Question: I have read around, and it seems as though delegates would be really useful in my app. Unfortunately, every tutorial about protocols I have tried has failed - the delegate is not receiving the message! It would be great if someone could tell me what I'm doing wrong.
I created a really simple test app with two ViewControllers, a FirstViewController and a SecondViewController. I have set them up in container views to see the effect properly.
My Main.storyboard looks like this:

The purpose of the test app is to change the background colour of the SecondViewController when one of the buttons is pressed in the FirstViewController.
Here is FirstViewController.h:
'''
#import <UIKit/UIKit.h>
@protocol FirstViewControllerDelegate
-(void)colourDidChange:(UIColor *)theColour;
@end
@interface FirstViewController : UIViewController{
UIButton *redButton;
UIButton *blueButton;
}
@property (nonatomic, retain) id <FirstViewControllerDelegate> delegate;
@property (nonatomic, retain) IBOutlet UIButton *redButton;
@property (nonatomic, retain) IBOutlet UIButton *blueButton;
-(IBAction)redPressed;
-(IBAction)bluePressed;
'''
My FirstViewController.m:
'''
#import "FirstViewController.h"
@interface FirstViewController ()
@end
@implementation FirstViewController
@synthesize redButton, blueButton;
@synthesize delegate;
-(IBAction)redPressed{
[self.delegate colourDidChange:[UIColor redColor]];
}
-(IBAction)bluePressed{
[self.delegate colourDidChange:[UIColor blueColor]];
}
-(void)viewDidLoad
{
[super viewDidLoad];
}
'''
I think I have implemented the protocol and the calling of the delegate correctly.
Here is my SecondViewController.h:
'''
#import <UIKit/UIKit.h>
#import "FirstViewController.h"
@interface SecondViewController : UIViewController <FirstViewControllerDelegate>
-(void)colourDidChange:(UIColor *)theColour;
'''
And my SecondViewController.m:
'''
-(void)colourDidChange:(UIColor *)theColour{
self.view.backgroundColor = theColour;
}
-(void)viewDidLoad
{
[super viewDidLoad];
FirstViewController *firstView = [[FirstViewController alloc]init];
firstView.delegate = self;
}
'''
I have breakpointed the project and realised that 'colourDidChange:' in the SecondViewController is never executed.
It would be much appreciated if someone could point out what I have done wrong, whether declaring (or conforming to) the delegate poorly or not setting the delegate the right way.
Many thanks.
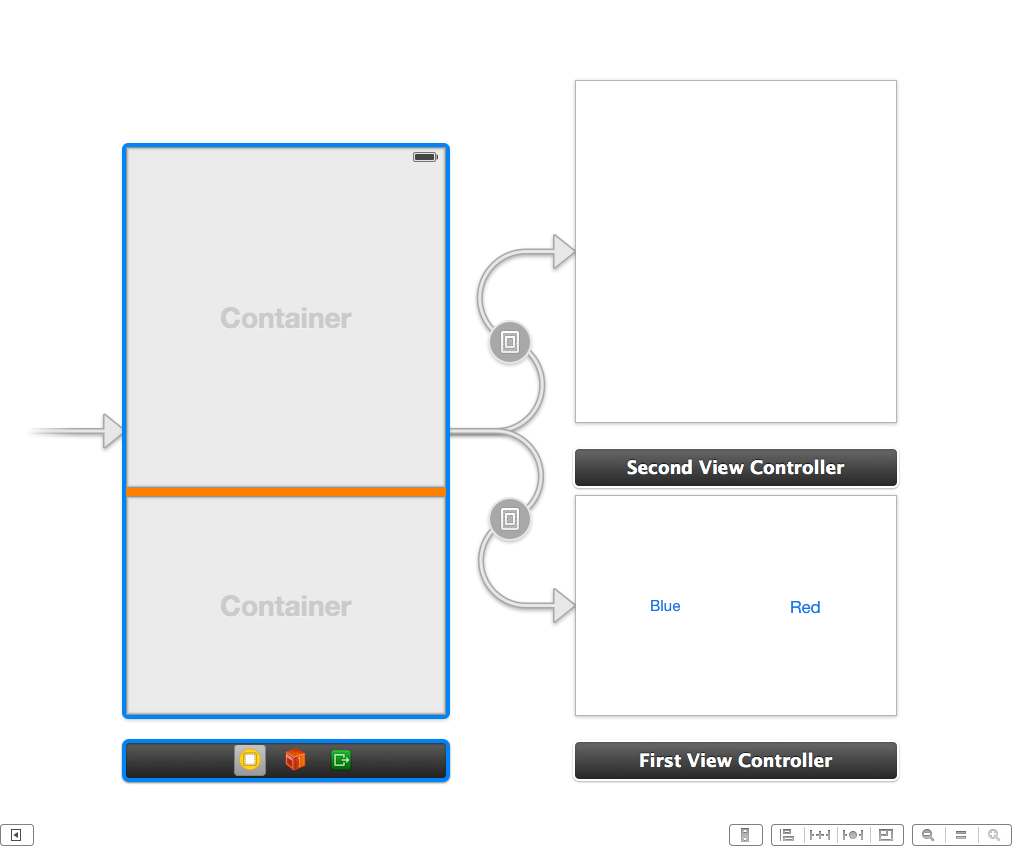
Answer: You are honestly very close. Container views will call the prepareForSegue: method, so you should be initializing the second view controller's delegate in this method:
'''
- (void)prepareForSegue:(UIStoryboardSegue *)segue sender:(id)sender {
if ([segue.identifier isEqualToString:@"TypeContainerViewSegueNameHere"]) {
SecondViewController *viewController = (SecondViewController *)segue.destinationViewController;
viewController.delegate = self;
}
}
'''
This way you know that you are getting the instance of SecondViewController that will be in use. Also, you do not need to redeclare the delegate method in your SecondViewController.h file:
'''
-(void)colourDidChange:(UIColor *)theColour;
'''
Finally, in storyboard set the title of the container view segue to SecondViewController to whatever title you like and then copy paste that title to where 'TypeContainerViewSegueNameHere' is written above.
A typical situation would be similar to this:
'''
@protocol ViewControllerDelegate;
@interface ViewController : UIViewController
@property (nonatomic, strong) id<ViewControllerDelegate>delegate;
@end
@protocol ViewControllerDelegate <NSObject>
- (void) delegateMethod;
@end
...
@implementation ViewController
- (void) buttonAction:(id)sender {
[self.delegate delegateMethod];
}
- (void)prepareForSegue:(UIStoryboardSegue *)segue sender:(id)sender {
if ([segue.identifier isEqualToString:@"TypeContainerViewSegueNameHere"]) {
SecondViewController *viewController = (SecondViewController *)segue.destinationViewController;
viewController.delegate = self;
}
}
@end
...
@interface SecondViewController : UIViewController <ViewControllerDelegate>
@end
...
@implementation SecondViewController
- (void)delegateMethod {
}
@end
'''
That said, you could make your main view controller the delegate of your FirstViewController, which has the two view containers as seen in your screenschot. And then call a delegate method from the main view controller to the second view controller. Although I am curious as to why you have these two view controllers as child view controllers rather than placing a view and two buttons in one view controller.
Here is an example (written quickly and not tested). Think of it as a triangle of delegates:
'''
@protocol FirstViewControllerDelegate;
@interface FirstViewController : UIViewController
@property (nonatomic, strong) id<FirstViewControllerDelegate>delegate;
@end
@protocol FirstViewControllerDelegate <NSObject>
- (void) firstViewControllerDelegateMethod;
@end
...
@implementation FirstViewController
- (void) buttonAction:(id)sender {
[self.delegate firstViewControllerDelegateMethod];
}
@end
...
@protocol MainViewControllerDelegate;
@interface MainViewController : UIViewController <FirstViewControllerDelegate>
@end
@protocol MainViewControllerDelegate <NSObject>
- (void) mainViewControllerDelegateMethod;
@end
...
@implementation MainViewController
- (void)prepareForSegue:(UIStoryboardSegue *)segue sender:(id)sender {
if ([segue.identifier isEqualToString:@"TypeContainerViewSegueNameHere"]) {
SecondViewController *viewController = (SecondViewController *)segue.destinationViewController;
viewController.delegate = self.delegate;
}
if ([segue.identifier isEqualToString:@"TypeContainerViewSegueNameHere"]) {
FirstViewController *viewController = (FirstViewController *)segue.destinationViewController;
viewController.delegate = self;
}
}
- (void)firstViewControllerDelegateMethod {
[self.delegate mainViewControllerDelegateMethod];
}
@end
...
@interface SecondViewController : UIViewController <MainViewControllerDelegate>
@end
...
@implementation SecondViewController
- (void)mainViewControllerDelegateMethod {
}
@end
'''
Like I said, you should think about reducing the complexity of this section of your app and consider putting all of your views in one view controller.